Field crop: maize
Growth stage: 1
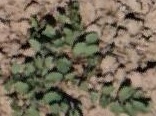
Species: convolvulus